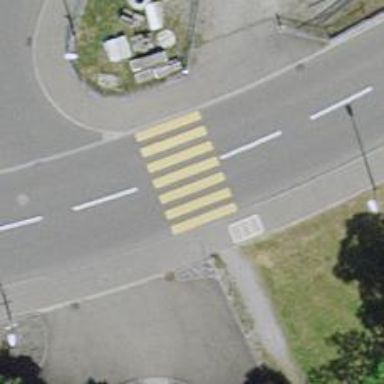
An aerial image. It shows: Uncontrolled zebra crossing on the road.